Question: I'm trying to get into Core Graphics.
A the Moment I'm trying to draw a certain shape out of 2 rects. Now I want to join those booth to work with gradient and color functions. I'm not sure if there even is a way.
Here is a Picture:

Here are my Code Snippets:
'''
-(void)drawRoundedRect:(CGRect)rect
{
CGContextRef ctx = UIGraphicsGetCurrentContext();
CGRect frame1 = CGRectMake(self.bounds.origin.x, self.bounds.origin.y+45, self.bounds.size.width, self.bounds.size.height-45);
CGRect frame2 = CGRectMake(self.bounds.size.width-80, self.bounds.origin.y+25, 80, 50);
CGPathRef roundedRectPath1 = [self newPathForRoundedRect:frame1 radius:15];
CGPathRef roundedRectPath2 = [self newPathForRoundedRect:frame2 radius:11];
CGContextSetRGBFillColor(ctx, 200, 200, 200, 0.5);
CGContextAddPath(ctx, roundedRectPath1);
CGContextFillPath(ctx);
CGPathRelease(roundedRectPath1);
CGContextAddPath(ctx, roundedRectPath2);
CGContextFillPath(ctx);
CGPathRelease(roundedRectPath2);
}
-(CGPathRef) newPathForRoundedRect:(CGRect)rect radius:(CGFloat)radius
{
CGMutablePathRef retPath = CGPathCreateMutable();
CGRect innerRect = CGRectInset(rect, radius, radius);
CGFloat inside_right = innerRect.origin.x + innerRect.size.width;
CGFloat outside_right = rect.origin.x + rect.size.width;
CGFloat inside_bottom = innerRect.origin.y + innerRect.size.height;
CGFloat outside_bottom = rect.origin.y + rect.size.height;
CGFloat inside_top = innerRect.origin.y;
CGFloat outside_top = rect.origin.y;
CGFloat outside_left = rect.origin.x;
CGPathMoveToPoint(retPath, NULL, innerRect.origin.x, outside_top);
CGPathAddLineToPoint(retPath, NULL, inside_right, outside_top);
CGPathAddArcToPoint(retPath, NULL, outside_right, outside_top, outside_right, inside_top, radius);
CGPathAddLineToPoint(retPath, NULL, outside_right, inside_bottom);
CGPathAddArcToPoint(retPath, NULL, outside_right, outside_bottom, inside_right, outside_bottom, radius);
CGPathAddLineToPoint(retPath, NULL, innerRect.origin.x, outside_bottom);
CGPathAddArcToPoint(retPath, NULL, outside_left, outside_bottom, outside_left, inside_bottom, radius);
CGPathAddLineToPoint(retPath, NULL, outside_left, inside_top);
CGPathAddArcToPoint(retPath, NULL, outside_left, outside_top, innerRect.origin.x, outside_top, radius);
CGPathCloseSubpath(retPath);
return retPath;
}
'''
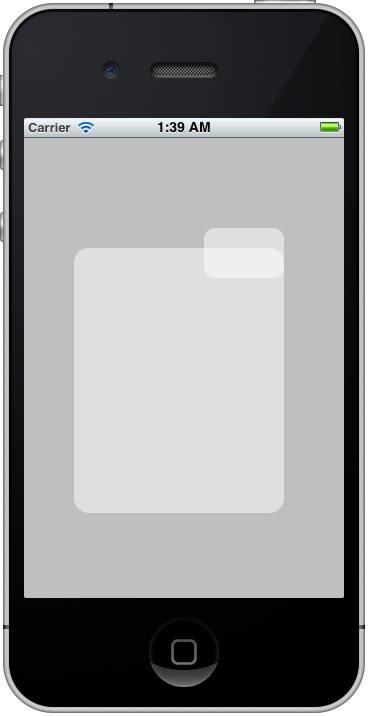
Answer: You're doing way too much work here. Just use UIBezierPath's '+bezierPathWithRoundedRect:cornerRadius:' and '- appendPath:' methods.
'''
CGRect rect1, rect2;
CGFloat radius;
// fill in the values you want for the rects and the radius
UIBezierPath *result =
[UIBezierPath bezierPathWithRoundedRect: rect1 cornerRadius:radius];
[result appendPath:
[UIBezierPath bezierPathWithRoundedRect: rect2 cornerRadius:radius];
// result is now a path comprising both of the roundrects. You can fill it with a gradient like any other path.
'''